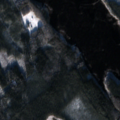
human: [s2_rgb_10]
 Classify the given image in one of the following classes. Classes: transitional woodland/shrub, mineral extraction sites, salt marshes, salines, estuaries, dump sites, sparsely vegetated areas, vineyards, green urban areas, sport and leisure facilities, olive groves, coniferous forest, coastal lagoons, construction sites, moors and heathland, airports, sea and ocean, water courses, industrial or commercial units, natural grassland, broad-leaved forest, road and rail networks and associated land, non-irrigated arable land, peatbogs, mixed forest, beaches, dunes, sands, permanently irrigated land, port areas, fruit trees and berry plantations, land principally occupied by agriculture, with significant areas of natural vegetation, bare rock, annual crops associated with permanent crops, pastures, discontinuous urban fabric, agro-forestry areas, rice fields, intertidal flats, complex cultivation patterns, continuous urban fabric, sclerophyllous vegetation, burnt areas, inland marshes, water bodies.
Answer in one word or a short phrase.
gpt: coniferous forest, mixed forest, peatbogs, water bodies